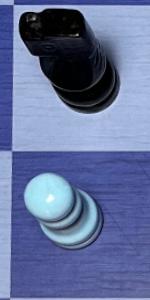
Label: Pawn_White